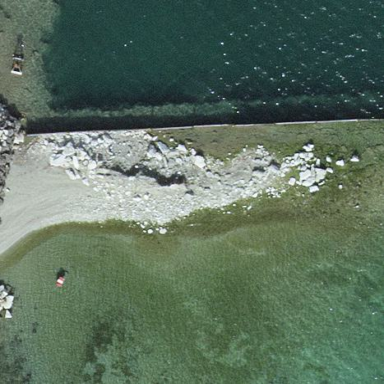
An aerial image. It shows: Breakwater structure.